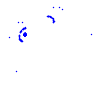
Particle: kaon